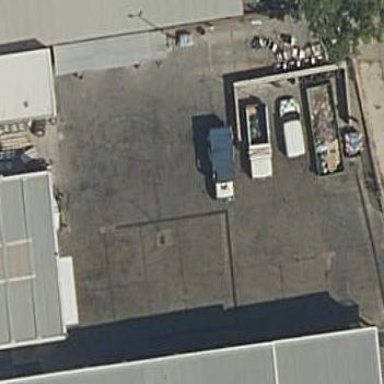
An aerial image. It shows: Recycling center.